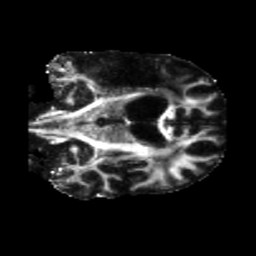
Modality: FA
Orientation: coronal
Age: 55
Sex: male
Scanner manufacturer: siemens
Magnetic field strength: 3 T
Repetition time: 5.25 s
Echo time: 0.08 s